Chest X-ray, PA view. Patient: 53 years old, sex M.
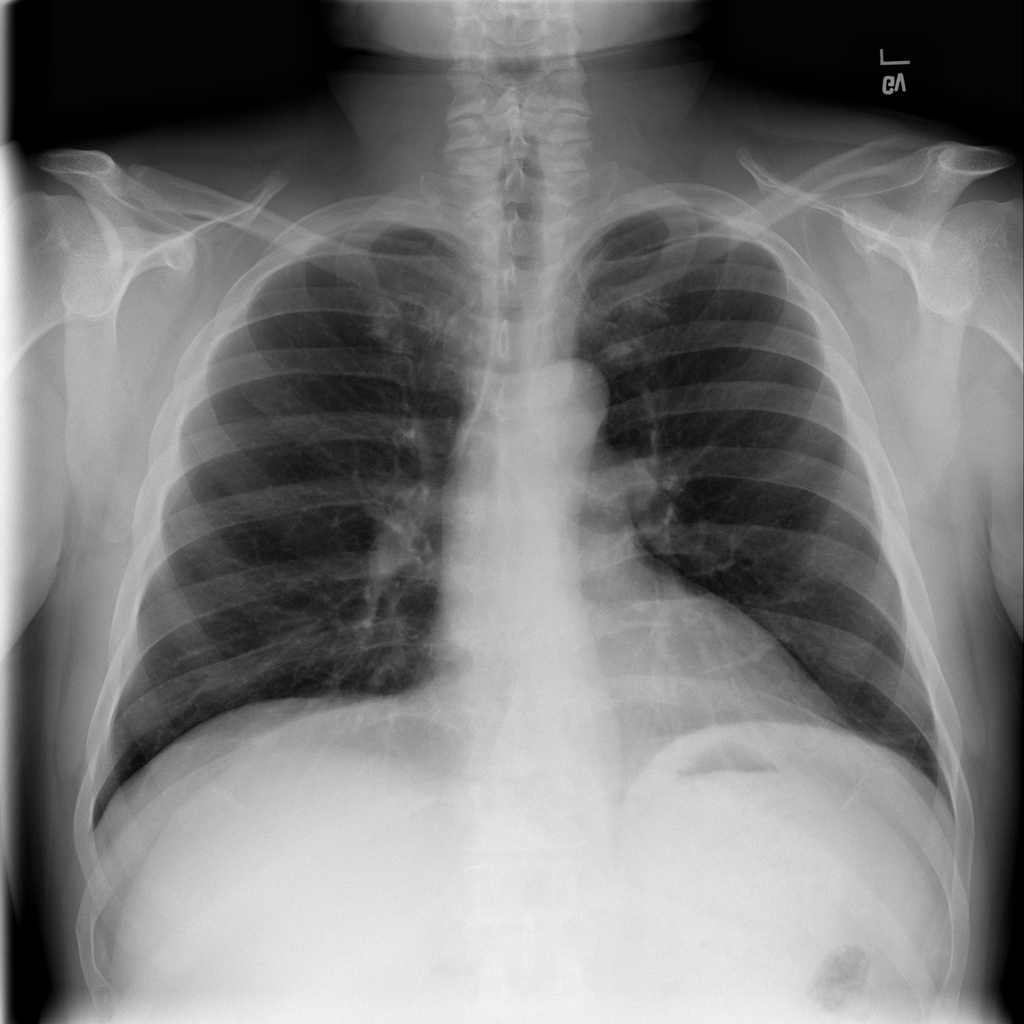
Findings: No Finding